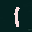
Label: 1